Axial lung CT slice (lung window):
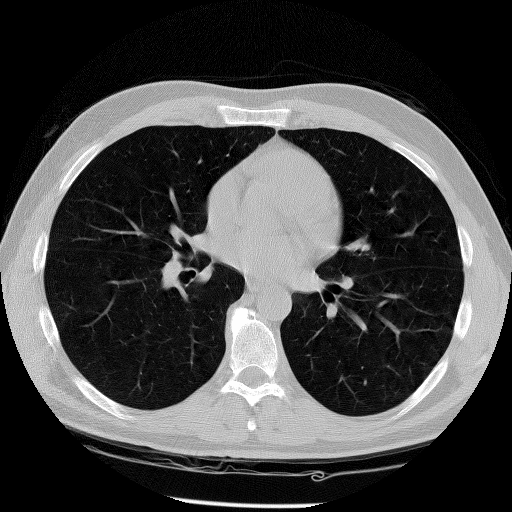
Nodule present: no